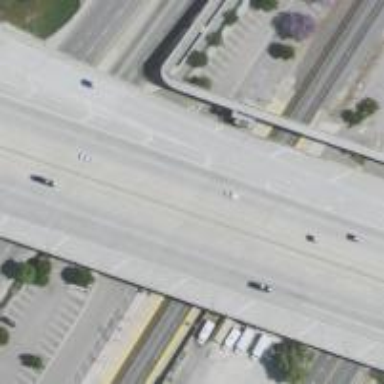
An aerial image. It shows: Bridge over motorway.